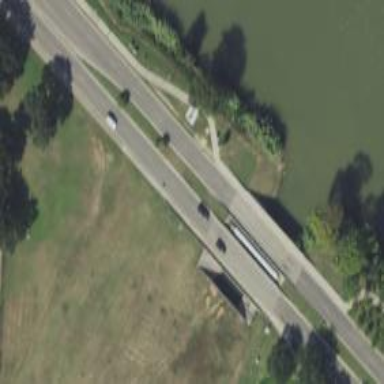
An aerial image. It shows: Tertiary road passing over bridge.